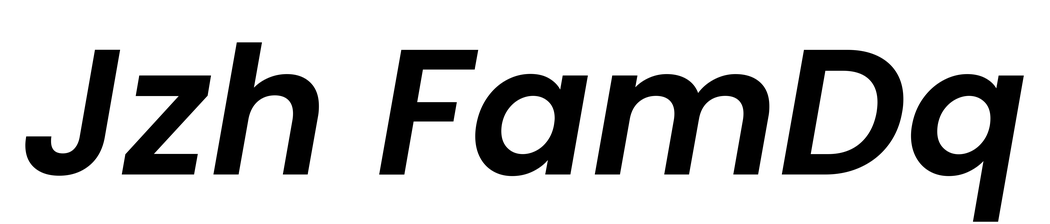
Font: Poppins-SemiBoldItalic